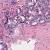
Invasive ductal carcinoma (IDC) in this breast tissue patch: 1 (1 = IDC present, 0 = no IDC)